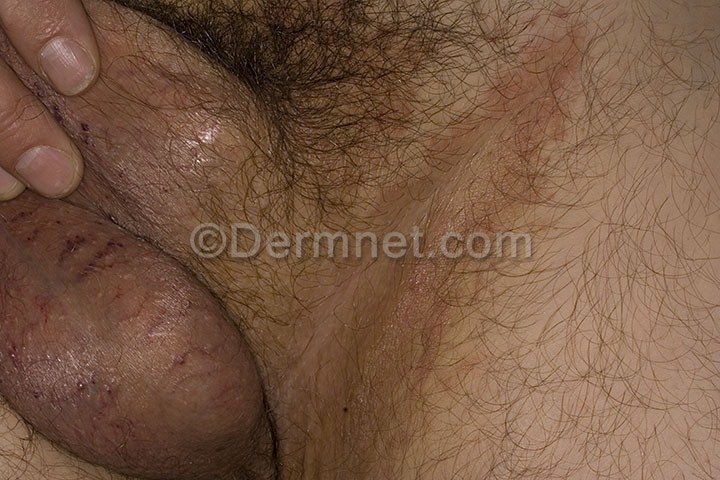
Disease: Tinea Ringworm Candidiasis and other Fungal Infections